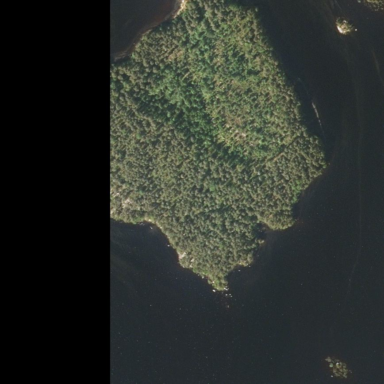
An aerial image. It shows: Islet.